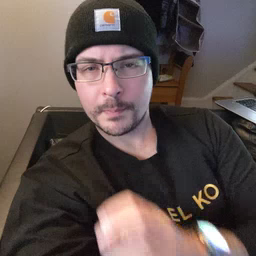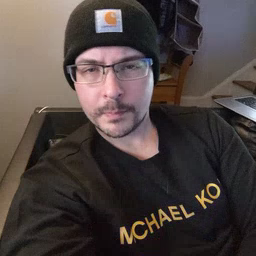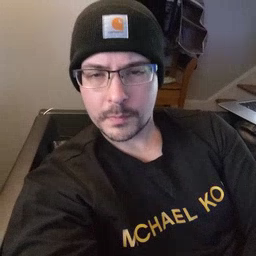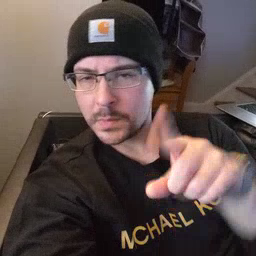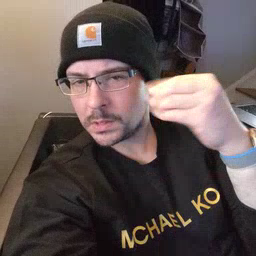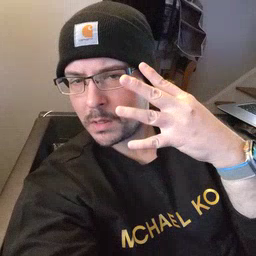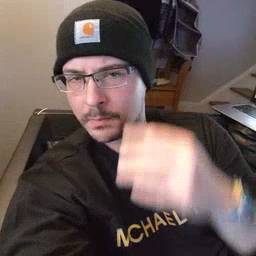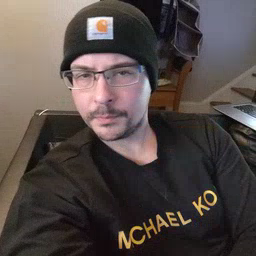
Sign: sun